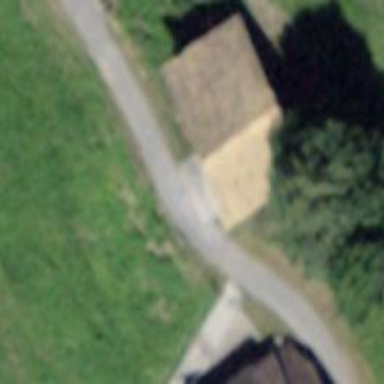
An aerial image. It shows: Rural barn.